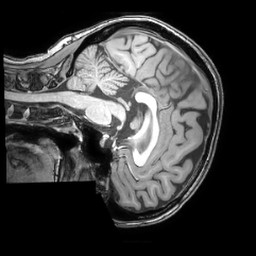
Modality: T1w
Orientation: sagittal
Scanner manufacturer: philips
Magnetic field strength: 3 T
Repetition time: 0.008 s
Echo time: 0.0035 s